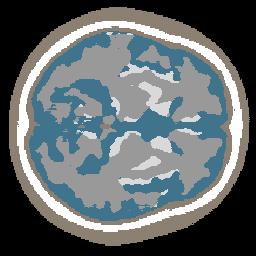
Label: no_lesion